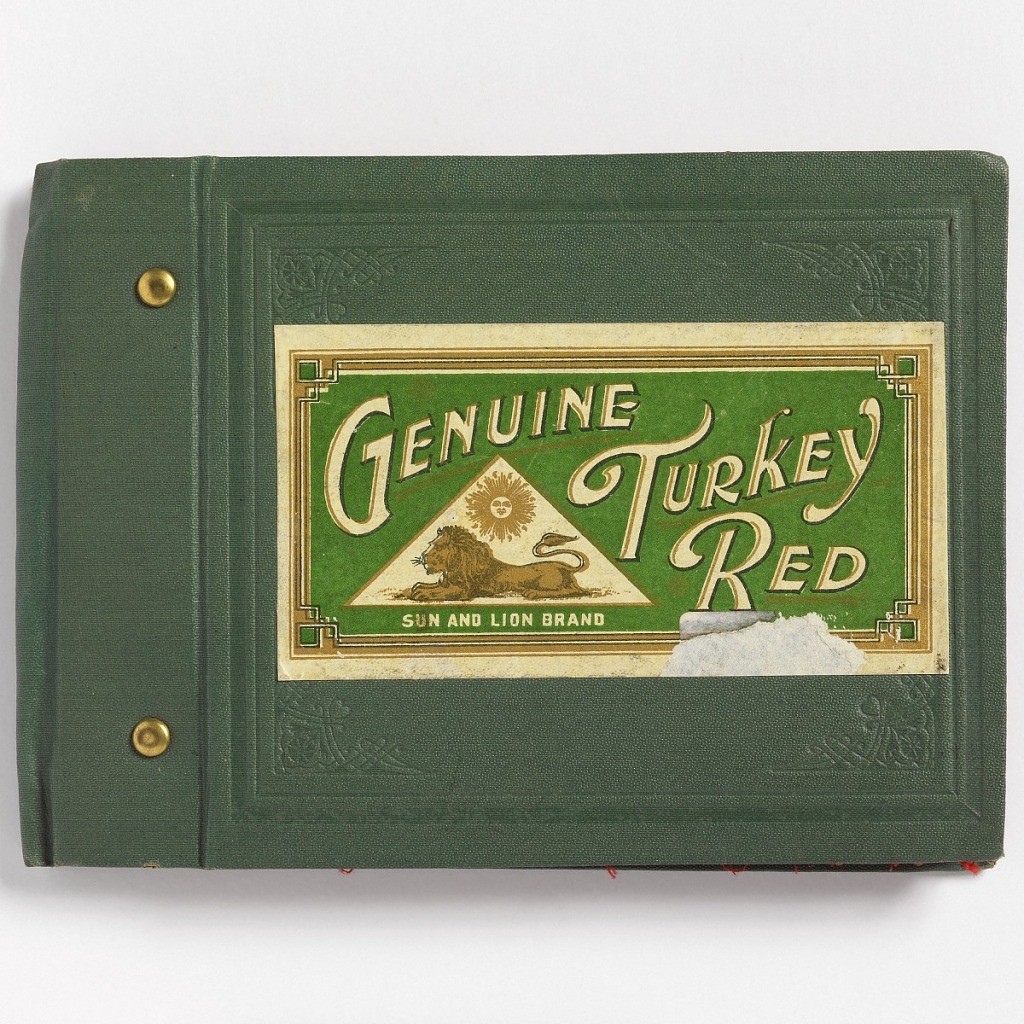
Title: Genuine Turkey Red
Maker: Sun and Lion Brand, England or Scotland
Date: late 19th–early 20th century
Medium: Label: Woven cotton samples, leather binding, paper label, brass rivets
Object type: Sample book
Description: Bound manufacturer's sample book with eighteen swatches of dyed red cotton. Each swatch shows a progressive increase in density and weight of the twill woven cloth. Bound in blue leather with two brass rivets and a paper label reading Genuine Turkey Red with the logo of Sun and Lion Brand.